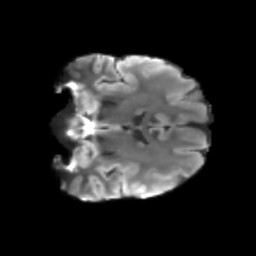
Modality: T2w
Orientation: coronal
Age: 38
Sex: female
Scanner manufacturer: siemens
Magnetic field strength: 3 T
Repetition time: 3.23 s
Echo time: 0.0892 s